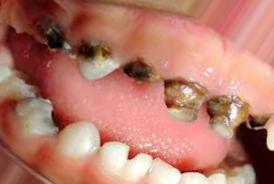
Condition: Caries